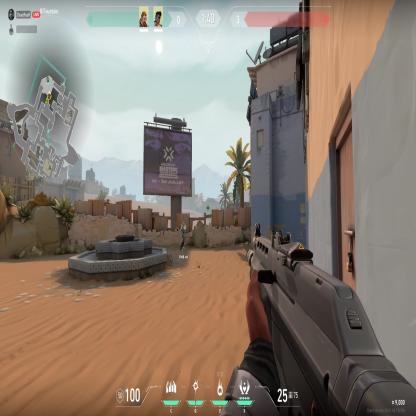
Label: teammate